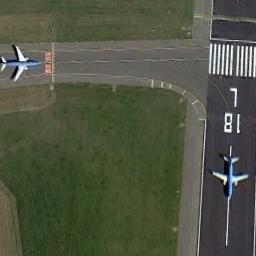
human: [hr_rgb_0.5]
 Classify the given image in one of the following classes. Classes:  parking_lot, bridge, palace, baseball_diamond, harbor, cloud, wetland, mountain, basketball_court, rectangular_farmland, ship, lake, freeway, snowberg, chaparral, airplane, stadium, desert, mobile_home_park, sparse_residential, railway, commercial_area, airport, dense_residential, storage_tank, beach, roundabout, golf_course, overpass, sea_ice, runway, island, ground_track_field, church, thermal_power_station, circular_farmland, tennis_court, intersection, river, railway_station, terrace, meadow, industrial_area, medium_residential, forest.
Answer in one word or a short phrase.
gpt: airplane